Field crop: maize
Growth stage: 1
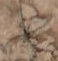
Species: salsola